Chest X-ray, PA view. Patient: 41 years old, sex M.
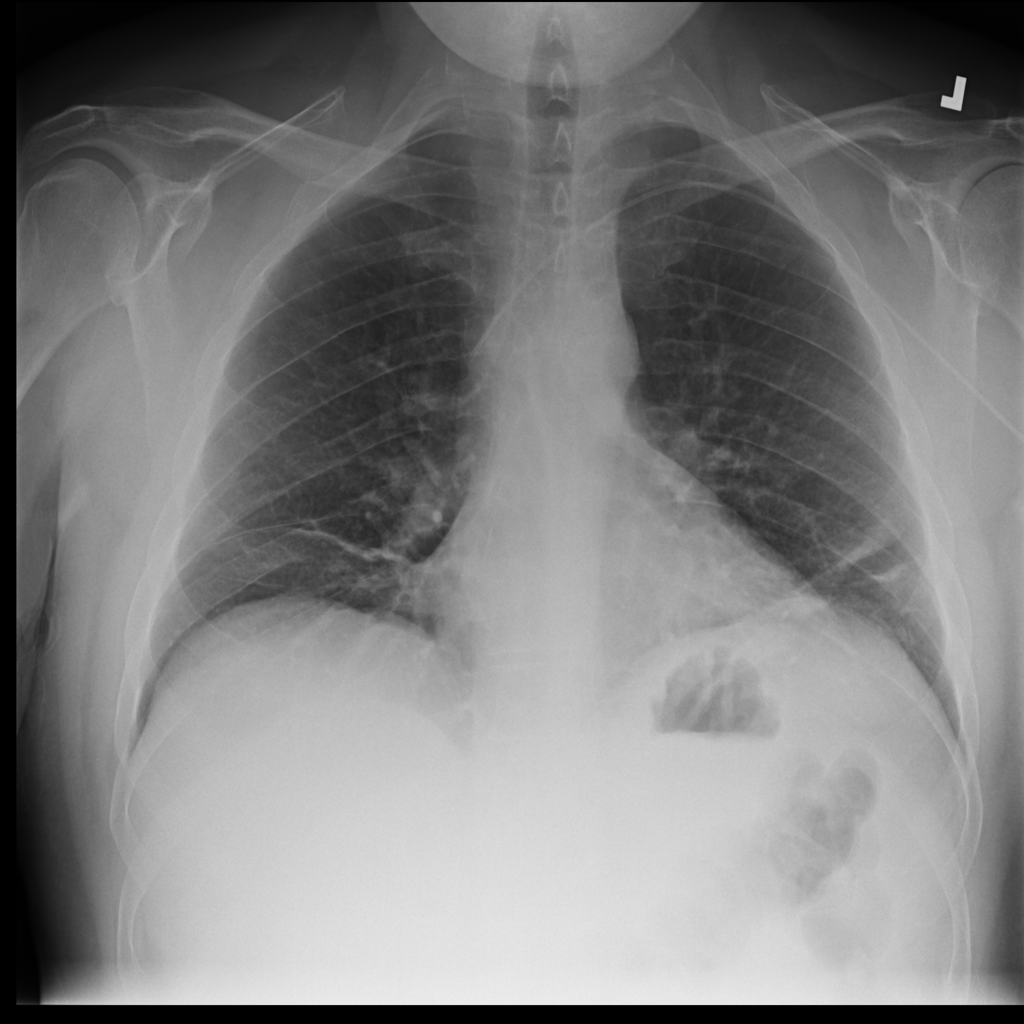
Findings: Atelectasis